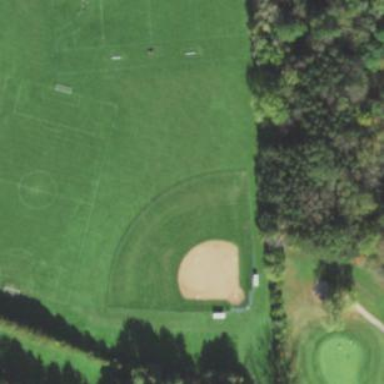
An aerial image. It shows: Baseball pitch for leisure land.